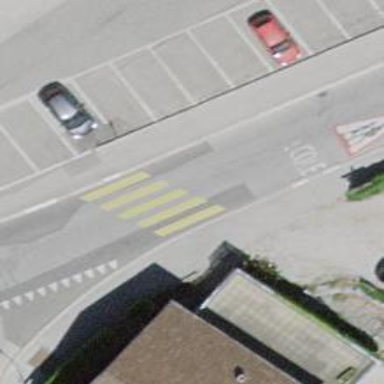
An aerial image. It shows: Marked footway crossing with visible markings.